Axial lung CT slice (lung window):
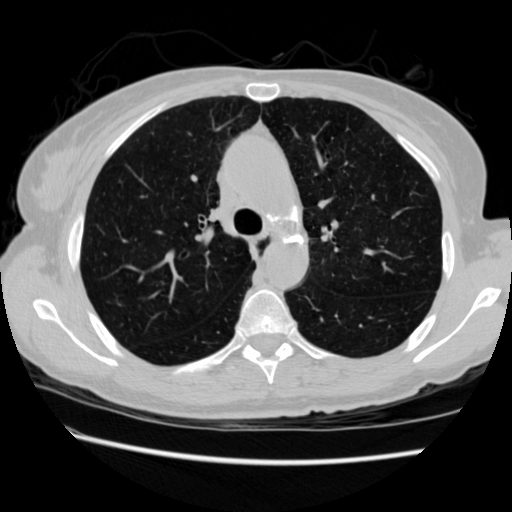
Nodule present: no